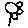
Label: flower